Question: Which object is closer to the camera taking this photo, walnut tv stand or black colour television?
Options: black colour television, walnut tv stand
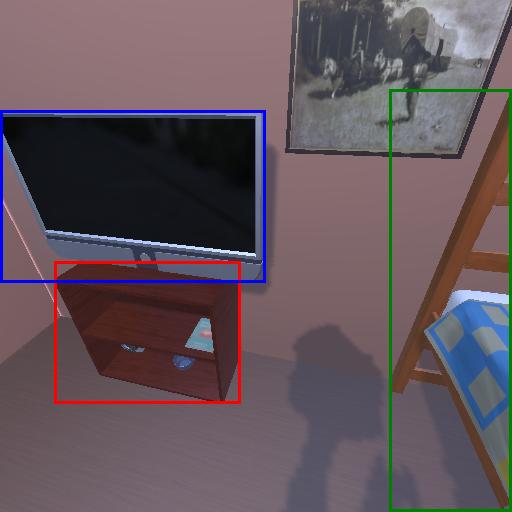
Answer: black colour television